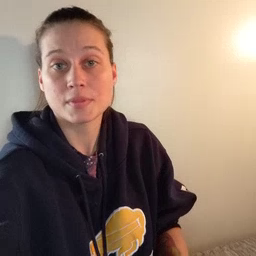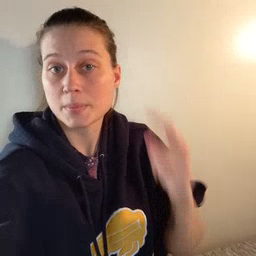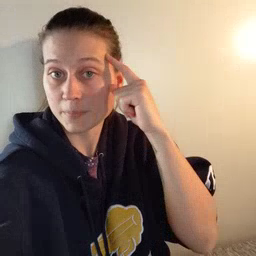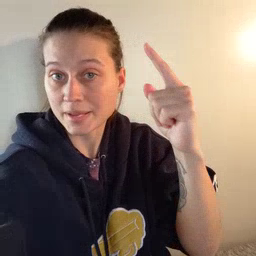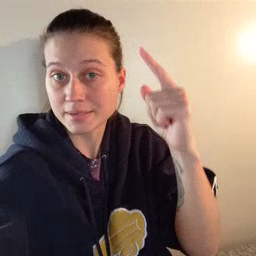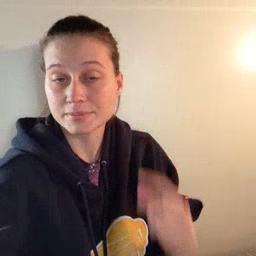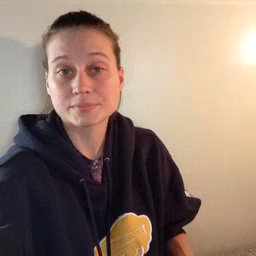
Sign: penny